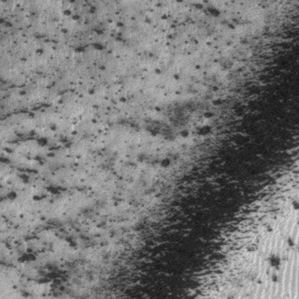
Label: frost